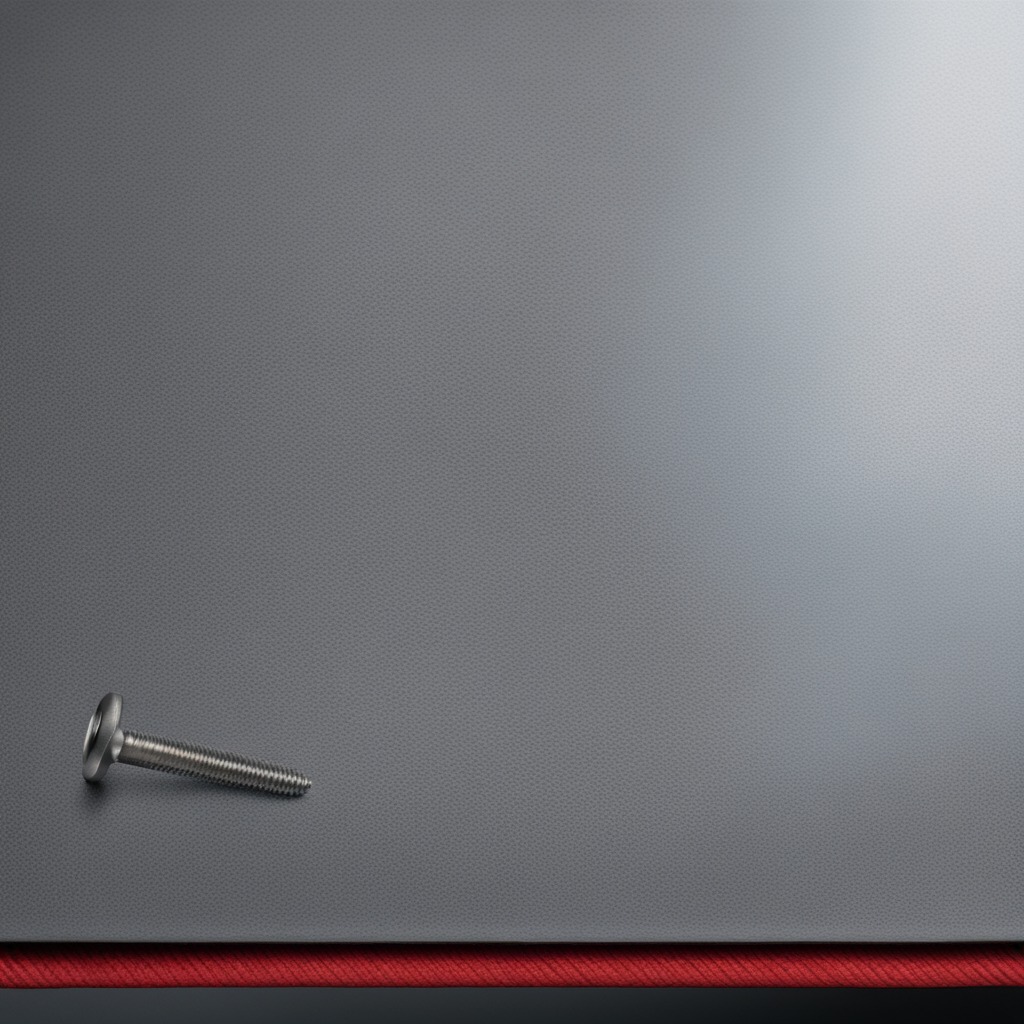
A metal screw lies on the clean granite tabletop.